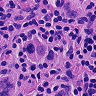
Metastatic tissue present: yes